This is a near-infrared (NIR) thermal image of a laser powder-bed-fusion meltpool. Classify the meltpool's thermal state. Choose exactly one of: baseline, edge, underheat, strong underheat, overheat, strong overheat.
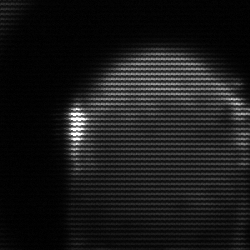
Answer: edge